Question: I have successfully installed the data source connector on VS2015 but VS2017 is giving me trouble. Is it a case of the connector not supporting VS2017 yet? Anyone managed to make it work?
(Tools > Connect to database...)

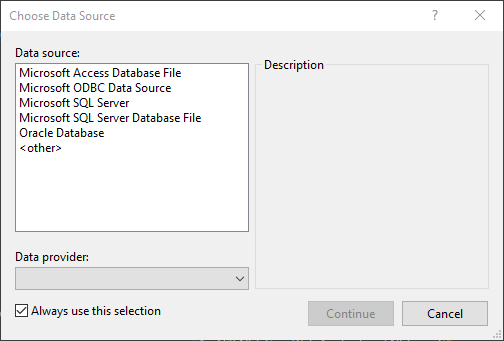
Answer: The people over on <URL> MySQL forum post have said that they will look at supporting visual studio 2017 after it goes to GA version.